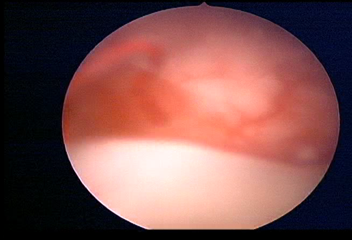
Modality: WLC
Class: Normal mucosa
Bladder cancer association: No